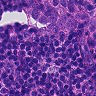
Metastatic tissue present: yes